Question: I have the following set up in core data: A Dish entity, with many ingredients, and a Ingredient entity with one dish.
I'm having trouble fetching my to-many relationship data, i.e. the ingredients for a certain dish. I'm trying to populate my collection view cells with the ingredients associated to each dish.
I have my core data model set up as follows:

I have tried various methods to fetch the data.
One of the things I've tried is to do the following: 'Dish *dish = [self.fetchedResultsController objectAtIndexPath:indexPath];' and then NSLog dish.ingredients (which returns a NSSet), but the returns the whole core data item, i.e., the createdAt date, the name and everything, together with the unformatted version of the ingredients for that dish.
Another thing i tried was to create a new instance of the Ingredient entity with 'Ingredient *ingredient = [dish.ingredients valueForKeyPath:@"ingredientName"];', but that returns an unformatted string (I want it UTF8 encoded before it's displayed because it contains special characters).
A lot of solutions when googling suggests using NSPredicate, but I just can't figure out how to use that. I'm still new to core data, and XCODE in general, so any help here would be appreciated, i.e. where do you implement the NSPredicate, and what would the correct predicate be in my case?
A bit of supporting code:
my collectionViewController:
'''
- (NSFetchedResultsController *)fetchedResultsController
{
if (_fetchedResultsController != nil) {
return _fetchedResultsController;
}
NSFetchRequest *fetchRequest = [[NSFetchRequest alloc] init];
// Edit the entity name as appropriate.
NSManagedObjectContext* context = [RKObjectManager sharedManager].managedObjectStore.mainQueueManagedObjectContext;
self.managedObjectContext = context;
NSEntityDescription *entity = [NSEntityDescription entityForName:@"Dish" inManagedObjectContext:self.managedObjectContext];
[fetchRequest setEntity:entity];
// Set the batch size to a suitable number.
[fetchRequest setFetchBatchSize:20];
// Edit the sort key as appropriate.
NSSortDescriptor *sortDescriptor = [[NSSortDescriptor alloc] initWithKey:@"createdAt" ascending:NO];
NSArray *sortDescriptors = @[sortDescriptor];
[fetchRequest setSortDescriptors:sortDescriptors];
// Edit the section name key path and cache name if appropriate.
// nil for section name key path means "no sections".
NSFetchedResultsController *aFetchedResultsController = [[NSFetchedResultsController alloc] initWithFetchRequest:fetchRequest managedObjectContext:self.managedObjectContext sectionNameKeyPath:nil cacheName:@"Master"];
aFetchedResultsController.delegate = self;
self.fetchedResultsController = aFetchedResultsController;
NSError *error = nil;
if (![self.fetchedResultsController performFetch:&error]) {
// Replace this implementation with code to handle the error appropriately.
// abort() causes the application to generate a crash log and terminate. You should not use this function in a shipping application, although it may be useful during development.
NSLog(@"Unresolved error %@, %@", error, [error userInfo]);
abort();
}
return _fetchedResultsController;
}
'''
cellForItemAtIndexPath:
'''
-(UICollectionViewCell *)collectionView:(UICollectionView *)collectionView cellForItemAtIndexPath:(NSIndexPath *)indexPath {
FOFPhotoCell *cell = [collectionView dequeueReusableCellWithReuseIdentifier:@"photo" forIndexPath:indexPath];
self.object = [self.fetchedResultsController objectAtIndexPath:indexPath];
Dish *dish = [self.fetchedResultsController objectAtIndexPath:indexPath];
Ingredient *ingredient = ???;
cell.backgroundColor = [UIColor lightGrayColor];
[cell.imageView setImageWithURL:[NSURL URLWithString:[[NSString stringWithFormat:@"http://192.168.0.3:4000%@", dish.dishImage] description]] completed:^(UIImage *image, NSError *error, SDImageCacheType cacheType) {
}];
cell.titleLabel.text = dish.dishName;
cell.headerLabel.text = dish.dishHeader;
cell.ingredientsLabel.text = [NSString stringWithFormat:@"%@", nil];
NSLog(@"%@", ingredient);
[self.collectionView reloadItemsAtIndexPaths:[NSArray arrayWithObject:indexPath]];
return cell;
}
'''
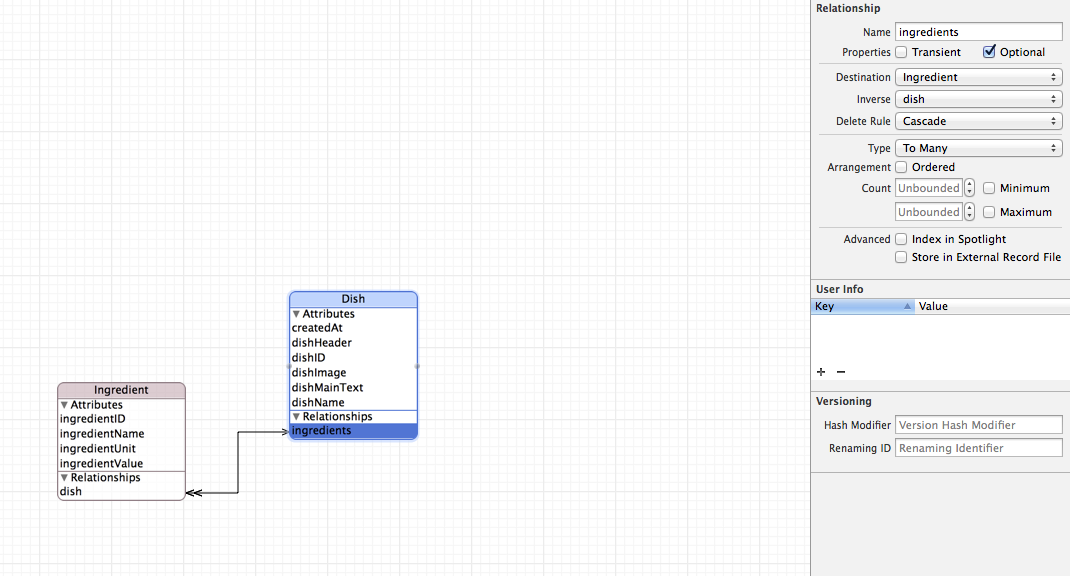
Answer: The simple way is your first approach and then only use the attributes that you care about from the ingredients. Core Data is more about programming with objects than it is about the underlying database, so attempting to simulate DB queries isn't usually the right approach.
I also recommend getting rid of all the 'valueForKey' stuff and using actual object properties so that the code is a bit clearer and the compiler can help you out more with data types.